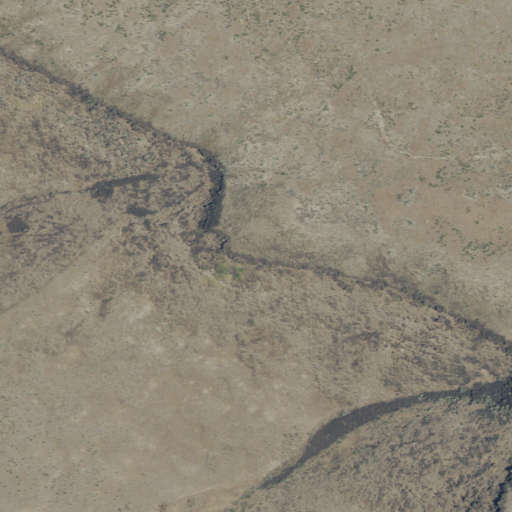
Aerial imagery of cliff(s) in Oregon named Dry Creek Rim containing grassland and shrub